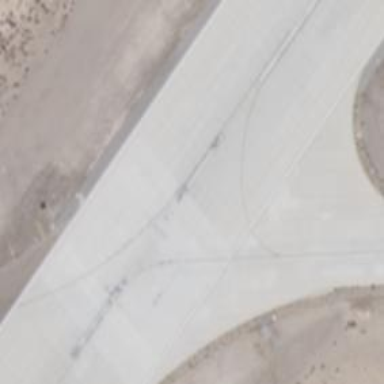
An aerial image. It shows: View of taxiway at the airport.